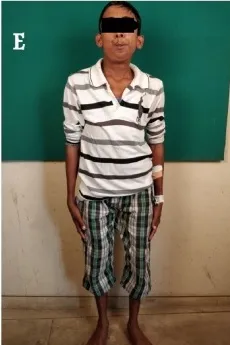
Pre-operative Photographs. . Full Body Photograph.
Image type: medical_photograph (skin_photograph)